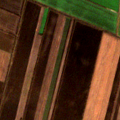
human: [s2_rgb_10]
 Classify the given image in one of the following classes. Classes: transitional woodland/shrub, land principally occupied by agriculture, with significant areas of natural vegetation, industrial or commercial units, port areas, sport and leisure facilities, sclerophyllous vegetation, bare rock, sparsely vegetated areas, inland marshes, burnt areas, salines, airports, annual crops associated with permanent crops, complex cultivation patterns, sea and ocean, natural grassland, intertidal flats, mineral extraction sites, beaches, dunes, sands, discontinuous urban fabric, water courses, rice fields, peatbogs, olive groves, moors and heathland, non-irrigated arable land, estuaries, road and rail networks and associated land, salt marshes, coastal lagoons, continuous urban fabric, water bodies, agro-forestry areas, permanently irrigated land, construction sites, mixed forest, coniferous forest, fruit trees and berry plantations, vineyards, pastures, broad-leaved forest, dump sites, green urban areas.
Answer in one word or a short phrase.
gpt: non-irrigated arable land